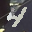
Label: 4